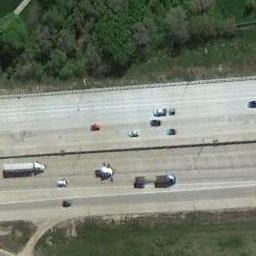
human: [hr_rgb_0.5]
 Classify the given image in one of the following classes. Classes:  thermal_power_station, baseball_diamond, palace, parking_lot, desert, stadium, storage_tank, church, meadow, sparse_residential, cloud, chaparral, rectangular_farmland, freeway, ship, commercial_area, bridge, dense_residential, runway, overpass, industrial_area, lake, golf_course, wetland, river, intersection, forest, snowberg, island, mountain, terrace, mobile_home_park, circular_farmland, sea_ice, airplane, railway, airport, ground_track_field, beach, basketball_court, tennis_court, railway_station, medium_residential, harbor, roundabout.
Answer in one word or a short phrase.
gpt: freeway